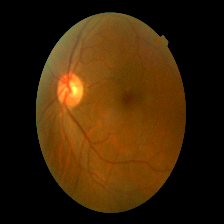
Diabetic retinopathy grade: Mild